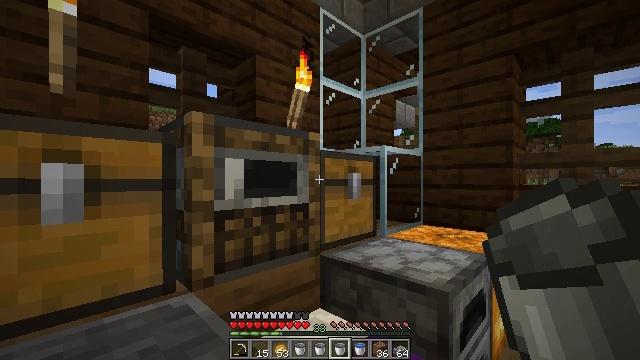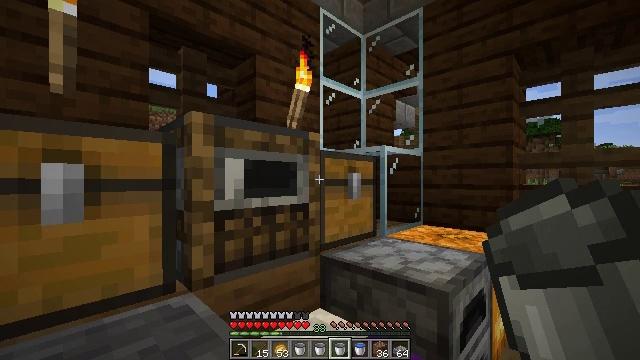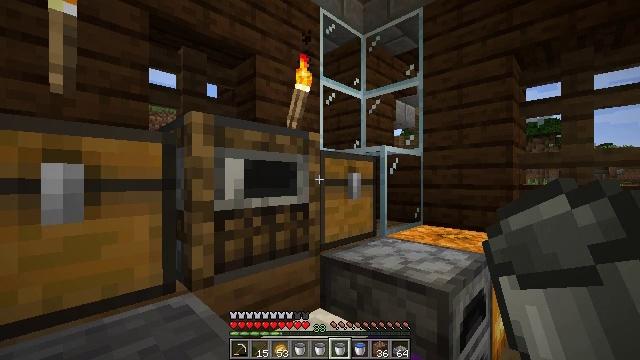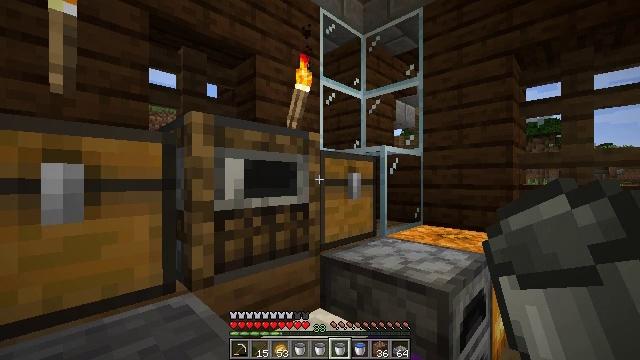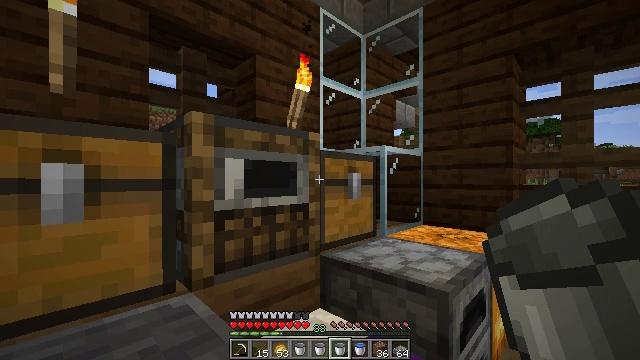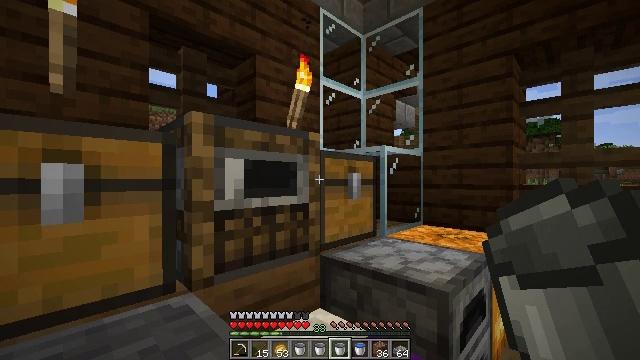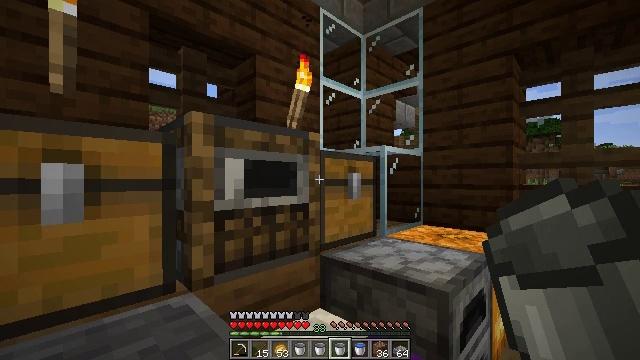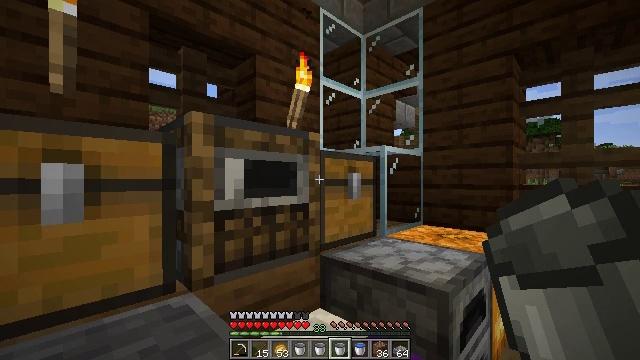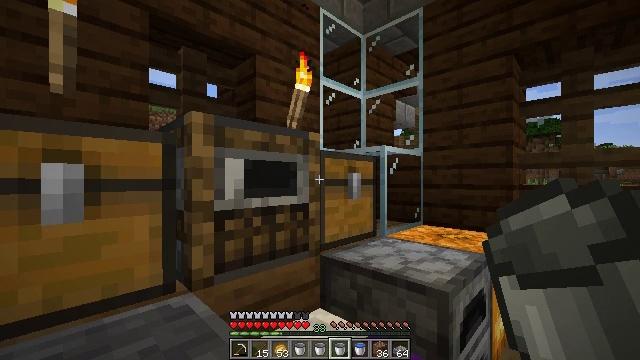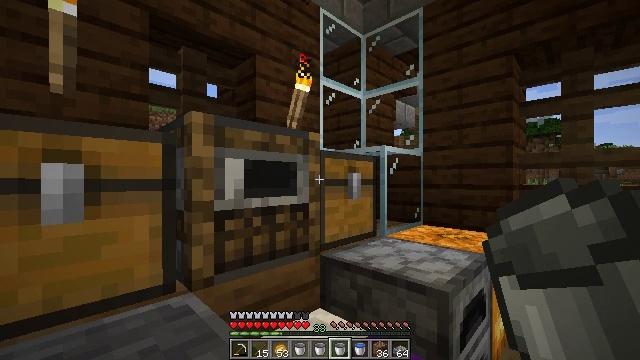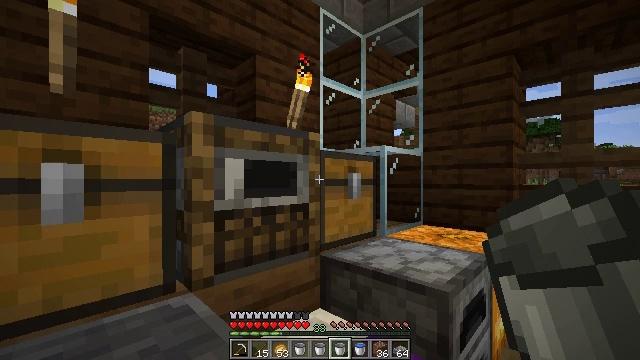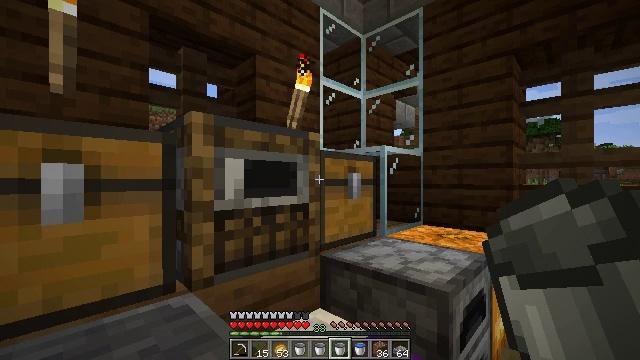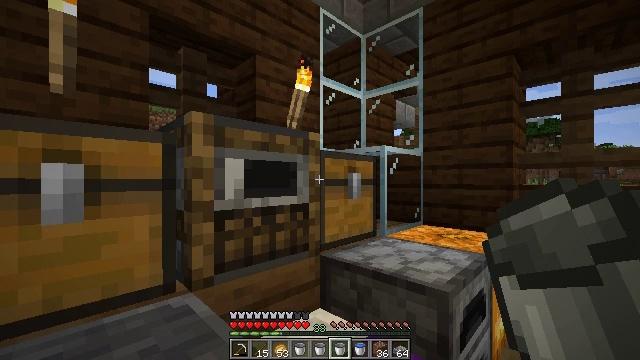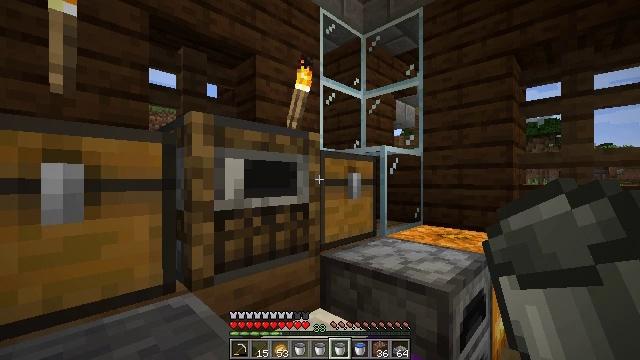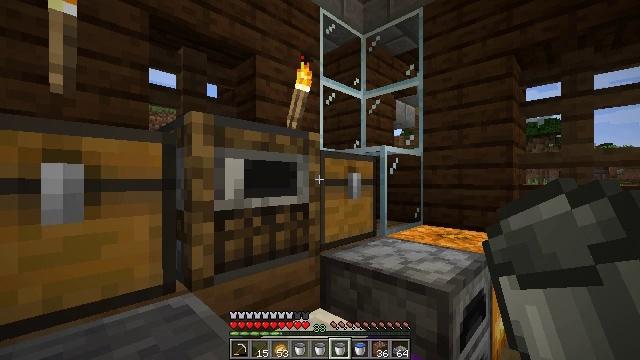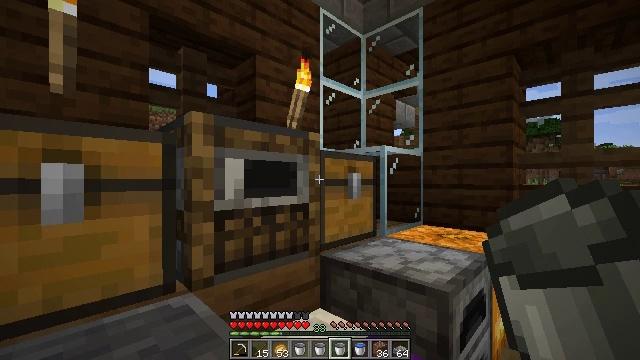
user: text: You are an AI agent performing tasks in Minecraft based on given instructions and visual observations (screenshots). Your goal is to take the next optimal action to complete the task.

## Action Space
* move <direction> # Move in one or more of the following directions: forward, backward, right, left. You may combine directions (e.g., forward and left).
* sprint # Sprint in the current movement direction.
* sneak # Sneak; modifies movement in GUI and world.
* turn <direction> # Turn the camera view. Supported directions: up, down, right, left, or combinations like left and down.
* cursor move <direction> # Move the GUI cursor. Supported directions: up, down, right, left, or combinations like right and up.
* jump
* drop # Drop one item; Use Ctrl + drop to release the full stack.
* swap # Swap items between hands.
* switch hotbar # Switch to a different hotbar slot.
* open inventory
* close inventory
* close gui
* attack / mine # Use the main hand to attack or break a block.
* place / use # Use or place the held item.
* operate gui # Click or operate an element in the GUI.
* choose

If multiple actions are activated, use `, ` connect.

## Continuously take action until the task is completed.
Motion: motion action
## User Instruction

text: Mine spruce leaves from the tree.
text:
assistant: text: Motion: no_op
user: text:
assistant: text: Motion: no_op
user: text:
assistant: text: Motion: no_op
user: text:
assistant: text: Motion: no_op
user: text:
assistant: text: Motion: no_op
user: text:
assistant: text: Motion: no_op
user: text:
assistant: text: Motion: no_op
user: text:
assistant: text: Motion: no_op
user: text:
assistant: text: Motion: no_op
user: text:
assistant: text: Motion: no_op
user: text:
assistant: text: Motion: no_op
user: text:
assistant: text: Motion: no_op
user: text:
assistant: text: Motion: no_op
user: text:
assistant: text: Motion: no_op
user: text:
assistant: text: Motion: no_op
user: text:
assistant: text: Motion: no_op
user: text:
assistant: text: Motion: no_op
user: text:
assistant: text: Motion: no_op
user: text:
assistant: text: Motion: no_op
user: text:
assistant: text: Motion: no_op
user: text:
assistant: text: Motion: no_op
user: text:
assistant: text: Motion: no_op
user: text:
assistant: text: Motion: no_op
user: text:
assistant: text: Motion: no_op
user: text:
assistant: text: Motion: no_op
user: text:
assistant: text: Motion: no_op
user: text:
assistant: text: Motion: no_op
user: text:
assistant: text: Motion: no_op
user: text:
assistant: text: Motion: no_op
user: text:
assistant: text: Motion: no_op